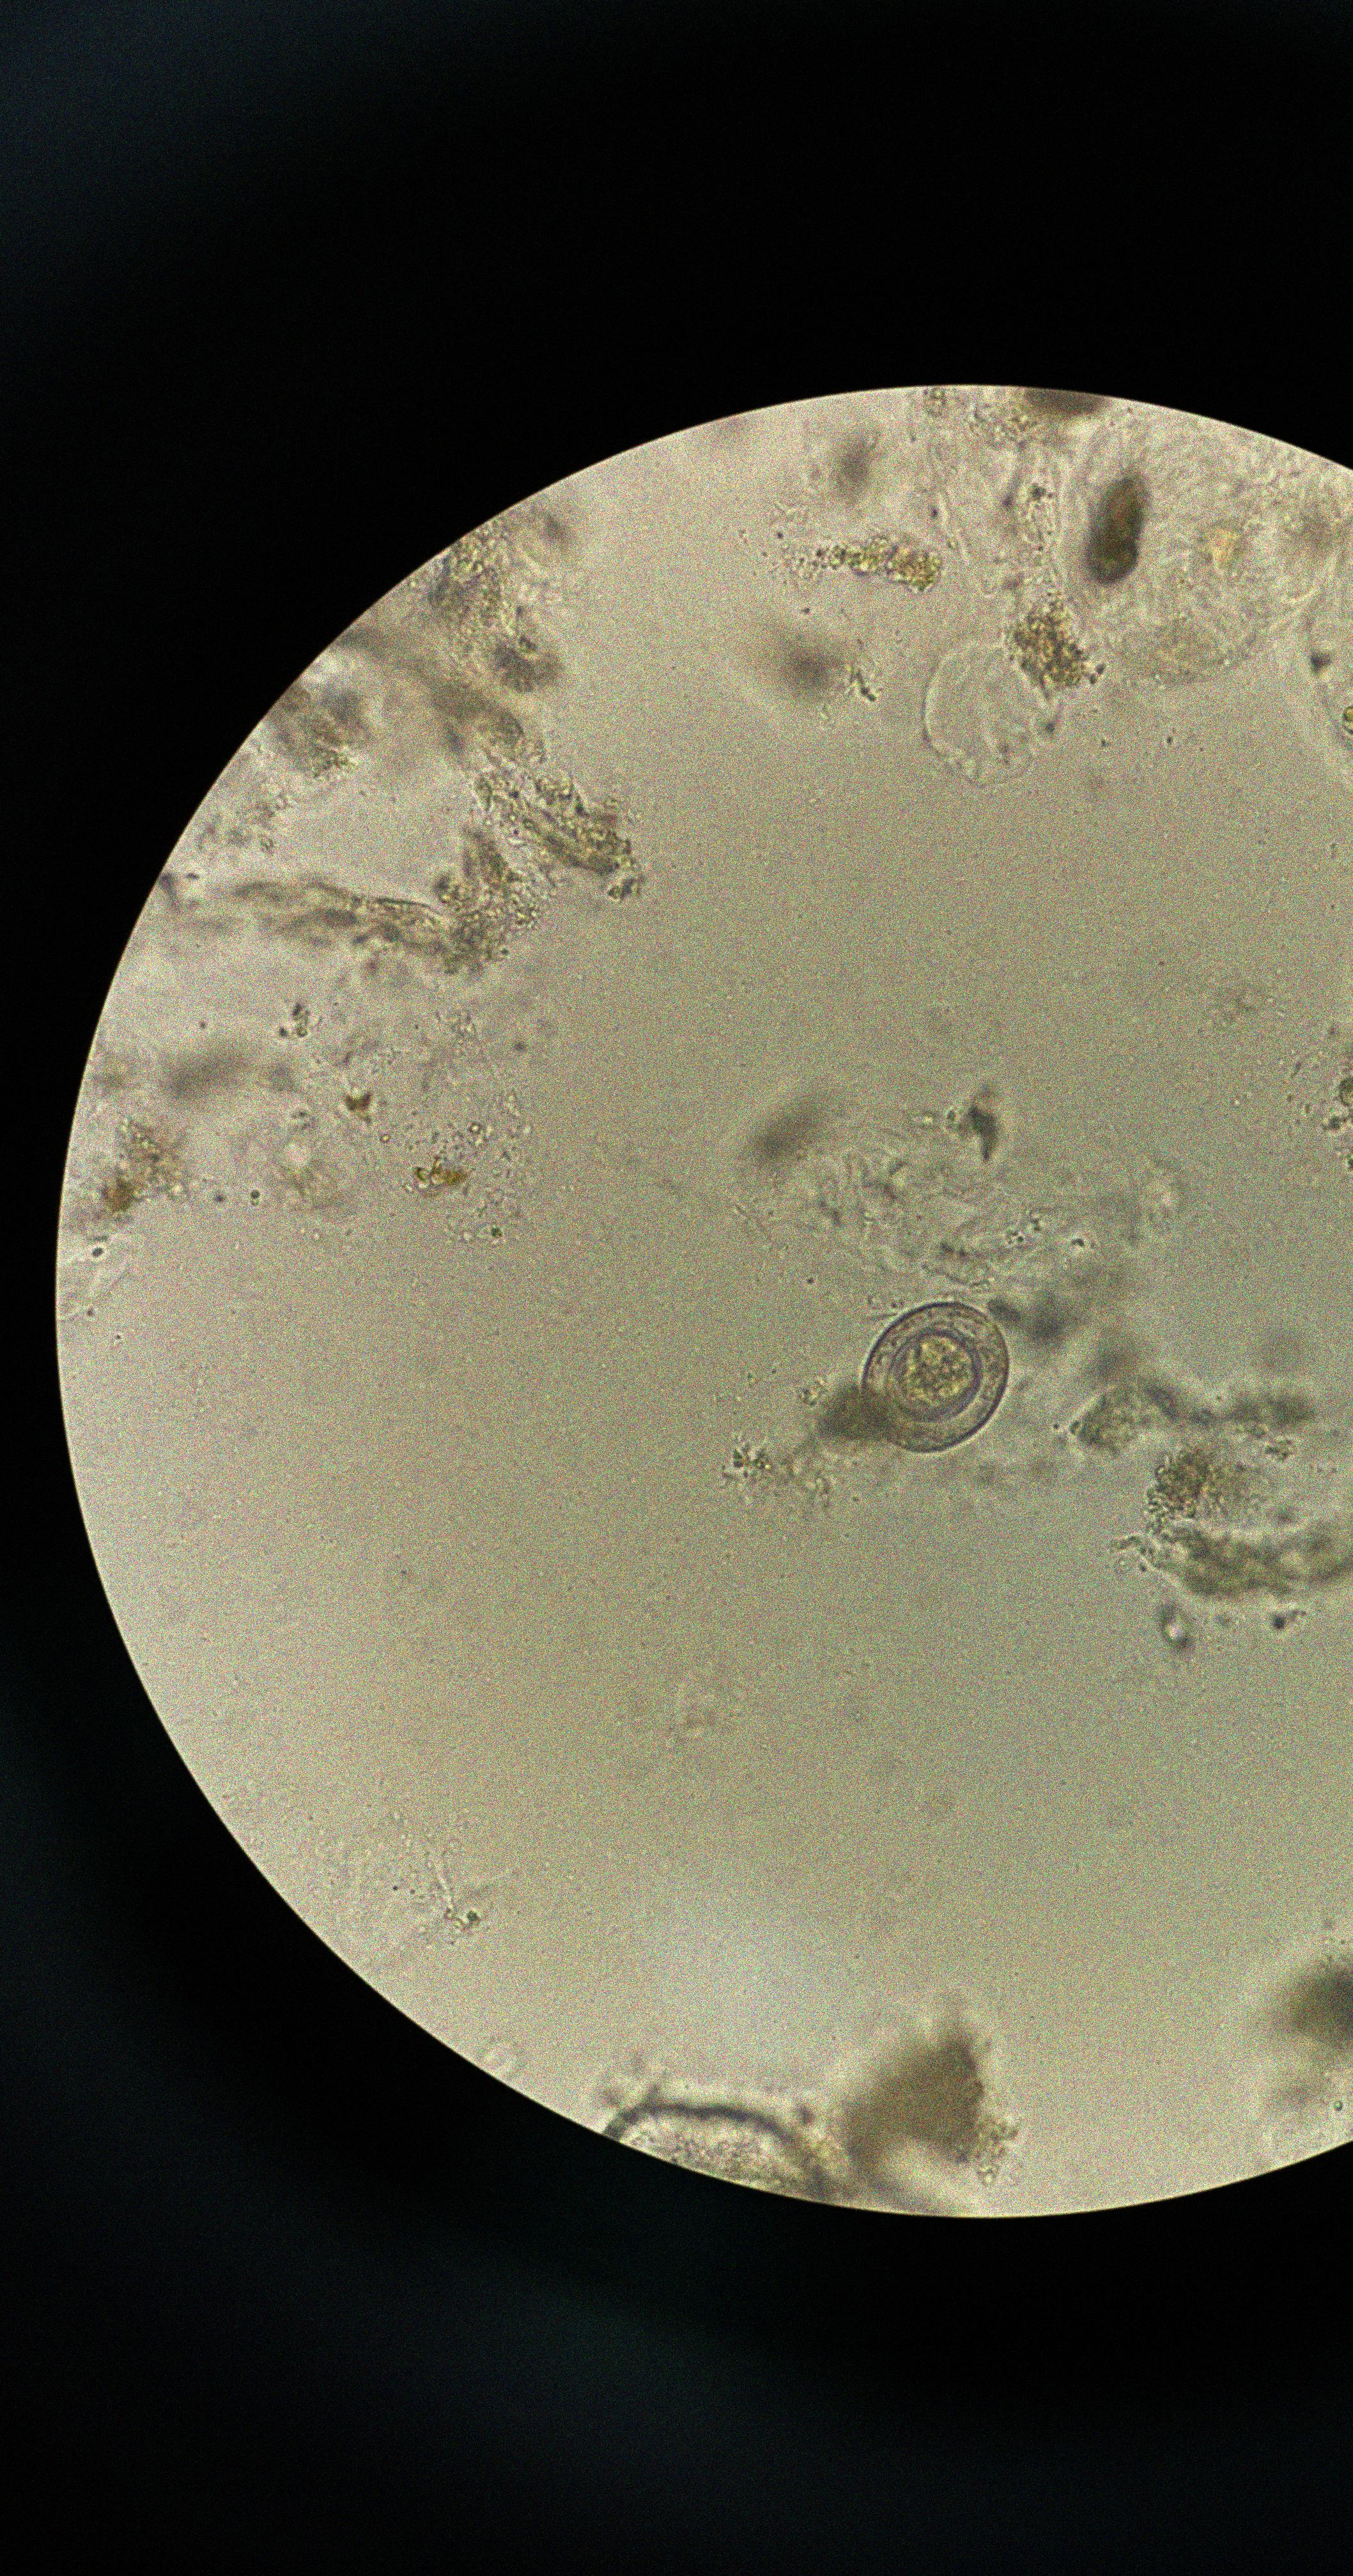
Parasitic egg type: Hymenolepis nana